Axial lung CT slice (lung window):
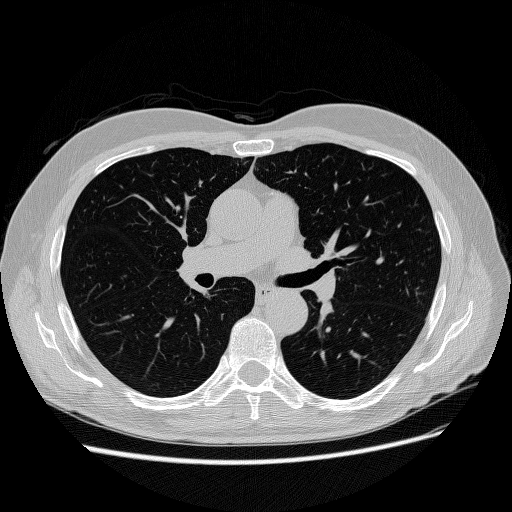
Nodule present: no